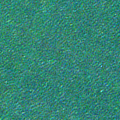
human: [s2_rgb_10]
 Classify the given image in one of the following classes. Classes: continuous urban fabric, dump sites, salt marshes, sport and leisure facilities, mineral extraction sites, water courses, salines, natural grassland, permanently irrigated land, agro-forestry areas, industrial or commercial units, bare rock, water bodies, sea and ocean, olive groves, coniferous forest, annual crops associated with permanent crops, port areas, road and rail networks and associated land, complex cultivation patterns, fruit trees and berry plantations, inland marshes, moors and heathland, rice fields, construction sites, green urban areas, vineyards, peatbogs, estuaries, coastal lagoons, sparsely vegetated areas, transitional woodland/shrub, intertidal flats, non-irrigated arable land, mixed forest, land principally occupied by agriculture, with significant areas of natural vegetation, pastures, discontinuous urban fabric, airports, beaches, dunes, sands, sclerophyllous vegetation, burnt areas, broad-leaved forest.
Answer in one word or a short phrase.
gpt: sea and ocean